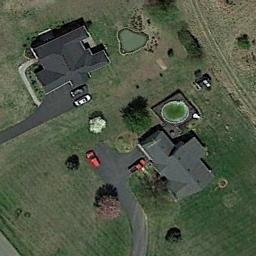
Label: residential